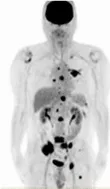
(A)
18F-fluorodeoxyglucose positron emission tomography (18F-FDG-PET) findings before nivolumab administration.
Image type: radiology (pet)